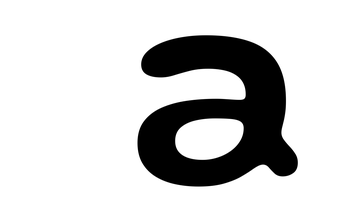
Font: Gluten_Medium